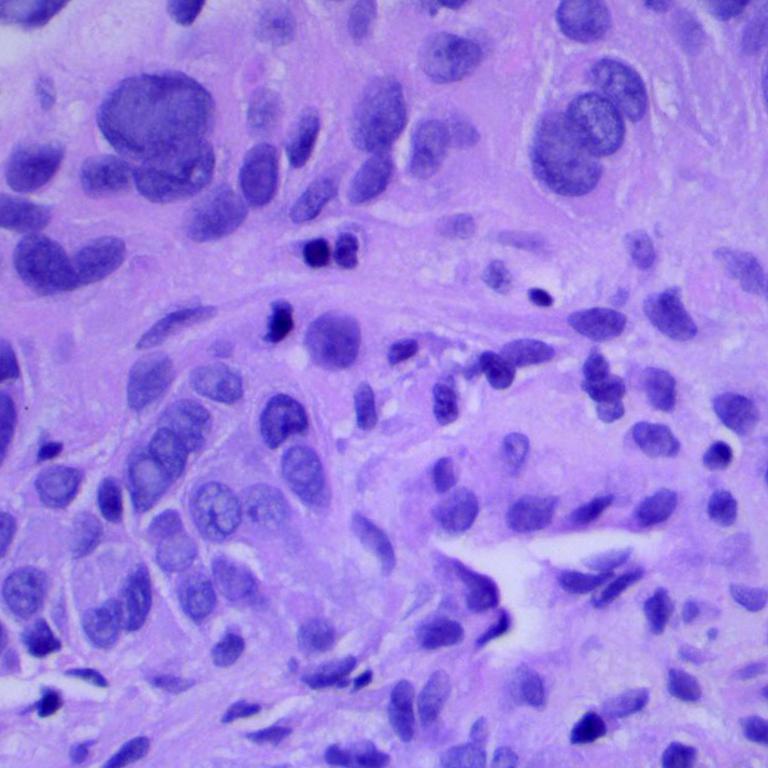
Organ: lung
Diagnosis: squamous carcinomas